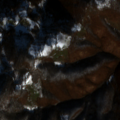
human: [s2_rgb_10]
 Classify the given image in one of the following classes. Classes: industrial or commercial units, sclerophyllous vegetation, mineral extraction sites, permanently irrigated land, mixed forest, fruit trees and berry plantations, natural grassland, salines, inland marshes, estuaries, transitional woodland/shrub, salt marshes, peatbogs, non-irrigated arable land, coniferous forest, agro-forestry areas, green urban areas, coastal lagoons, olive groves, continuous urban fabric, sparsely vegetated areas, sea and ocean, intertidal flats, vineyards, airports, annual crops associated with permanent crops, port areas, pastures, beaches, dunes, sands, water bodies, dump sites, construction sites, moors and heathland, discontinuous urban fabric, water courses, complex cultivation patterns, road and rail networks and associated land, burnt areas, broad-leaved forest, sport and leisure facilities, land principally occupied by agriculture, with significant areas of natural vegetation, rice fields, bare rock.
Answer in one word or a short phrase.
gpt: land principally occupied by agriculture, with significant areas of natural vegetation, broad-leaved forest